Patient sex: F
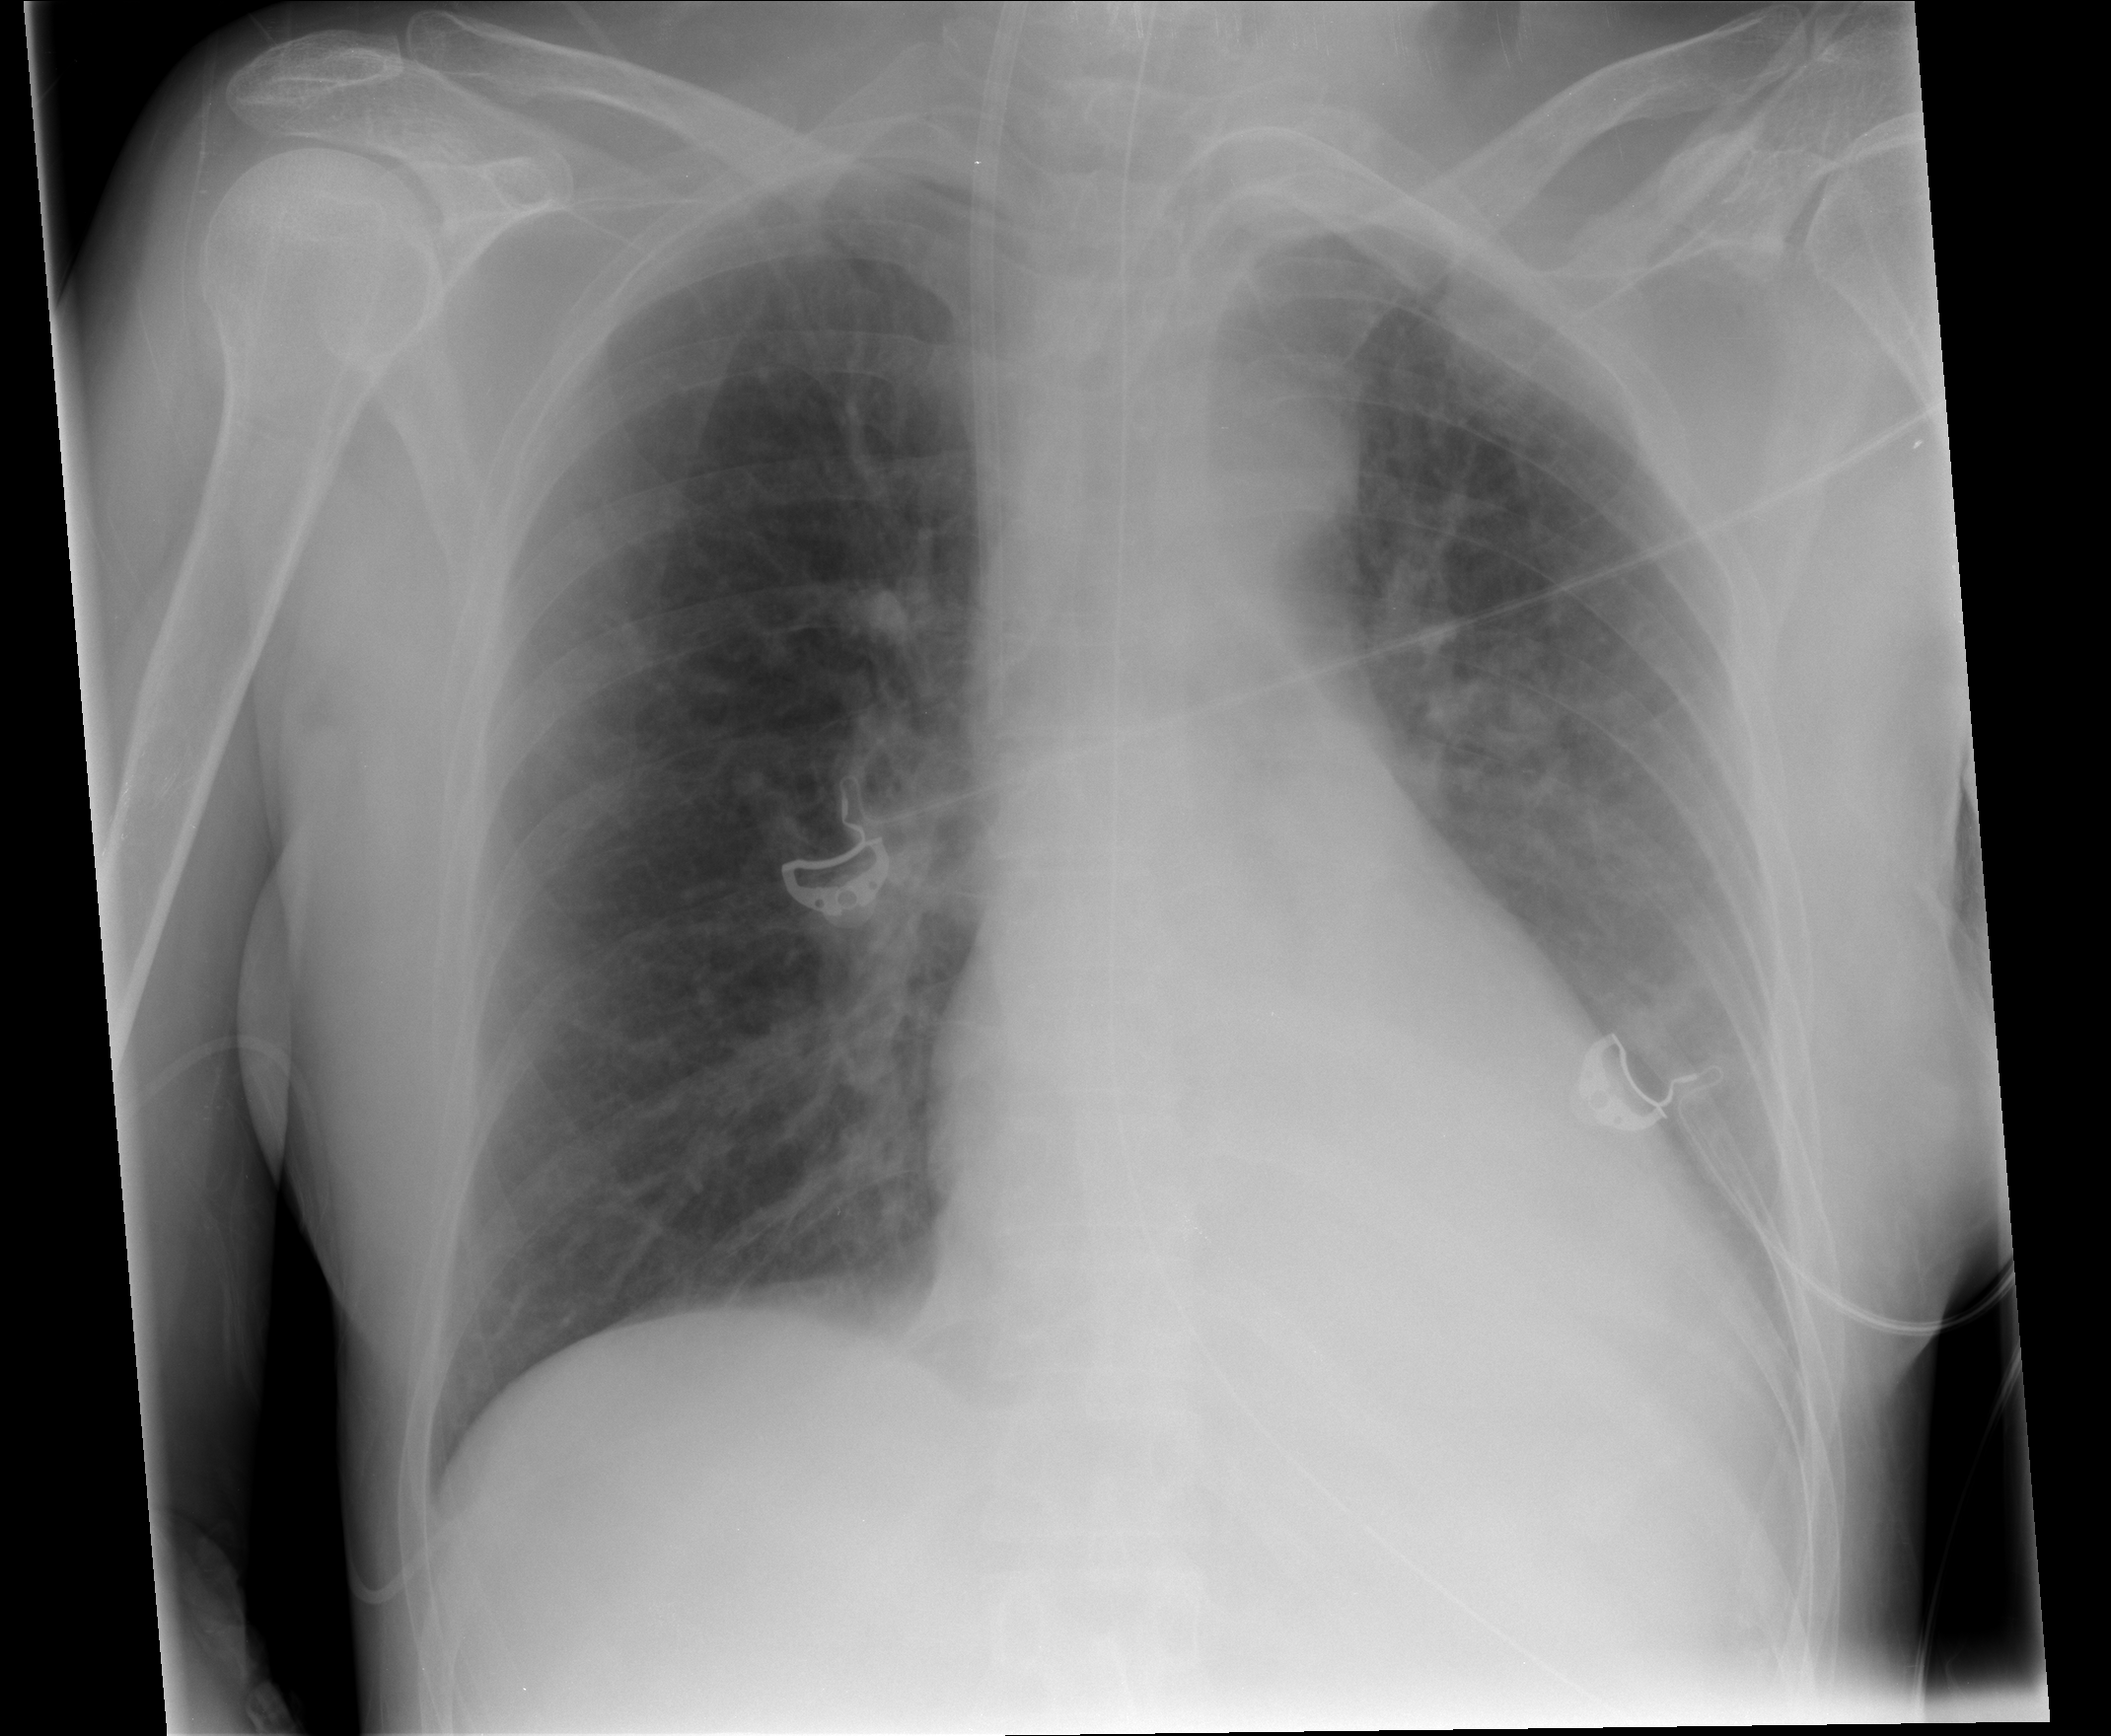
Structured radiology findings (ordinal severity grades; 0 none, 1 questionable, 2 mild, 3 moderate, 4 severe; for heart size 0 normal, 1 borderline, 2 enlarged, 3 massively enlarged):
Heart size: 2
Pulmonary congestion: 2
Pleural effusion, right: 0
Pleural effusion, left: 1
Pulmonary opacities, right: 0
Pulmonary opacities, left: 2
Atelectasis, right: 0
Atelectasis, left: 2